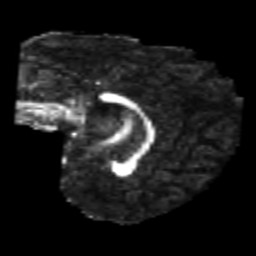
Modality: FA
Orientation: sagittal
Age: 26
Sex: male
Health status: healthy
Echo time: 0.074 s